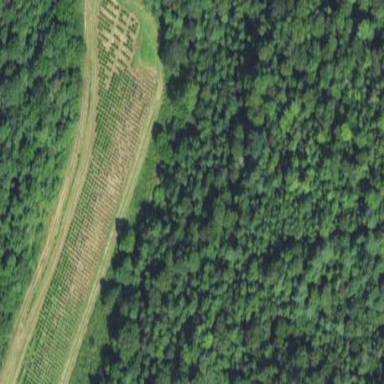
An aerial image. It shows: Plant nursery cultivating trees.